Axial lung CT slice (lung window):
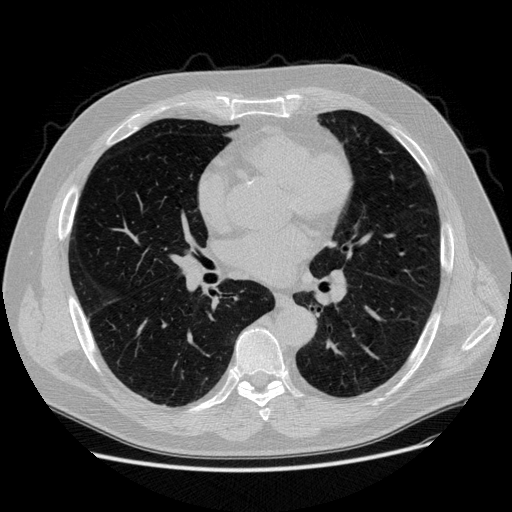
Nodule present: no